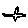
Label: bird